RGB frame:
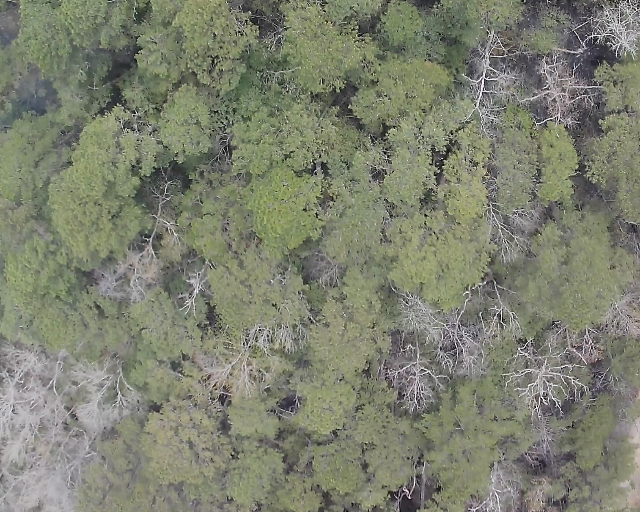
Thermal frame:
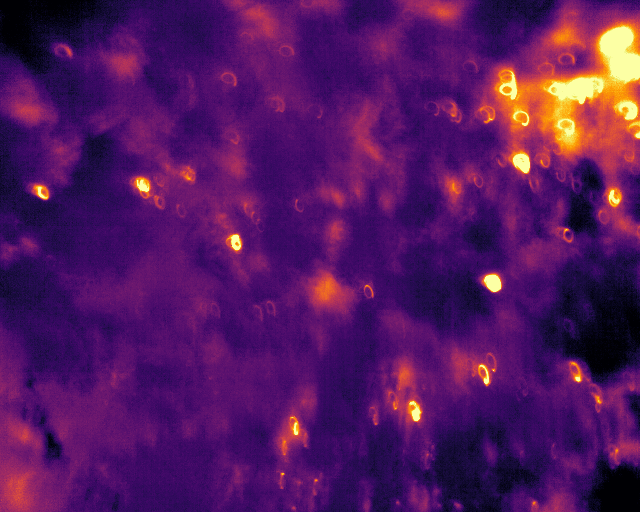
Captured: 2026-02-26 03:06:57
Pixels at or above 80 °C: 0 (fraction of frame: 0)